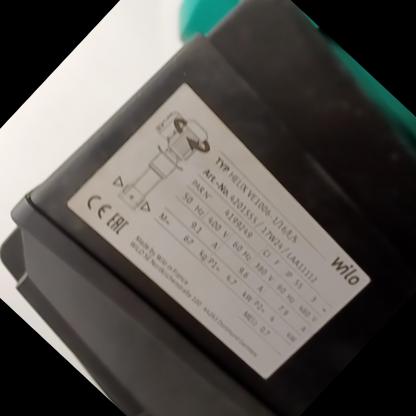
Klasa: tabliczka-znamionowa